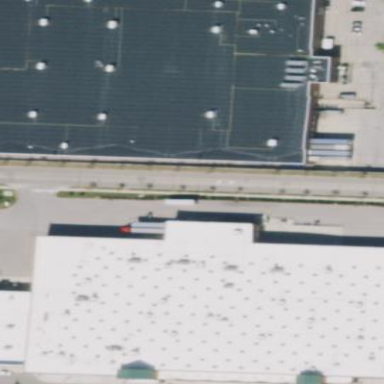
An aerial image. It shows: Building that houses supermarket.